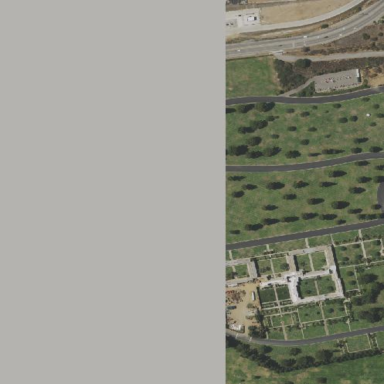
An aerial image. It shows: Cemetery.